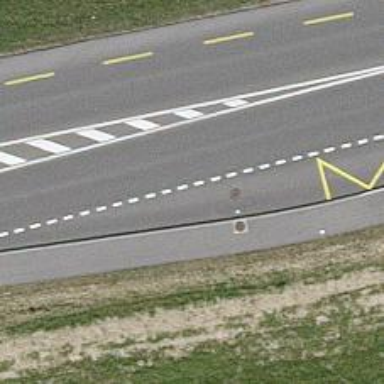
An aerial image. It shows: Bus stop with platform for public transport.